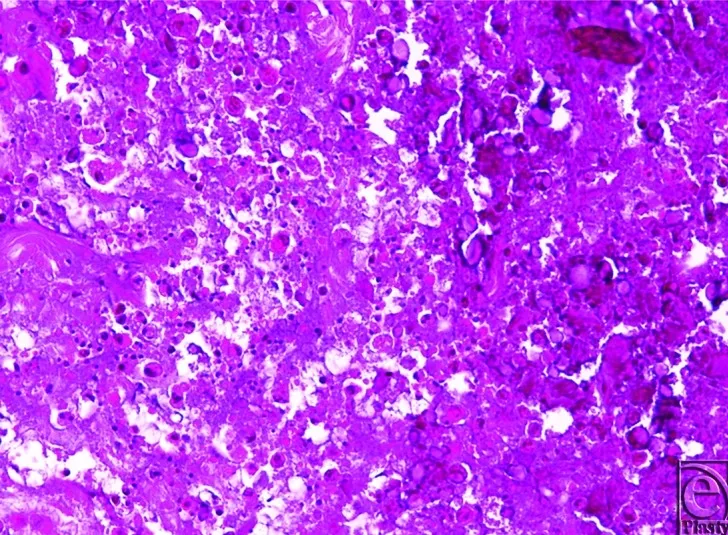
Histopathological aspect. There is amorphous calcific material with an infiltrate of neutrophils and macrophages.
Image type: pathology (h&e)